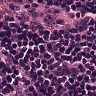
Metastatic tissue present: no